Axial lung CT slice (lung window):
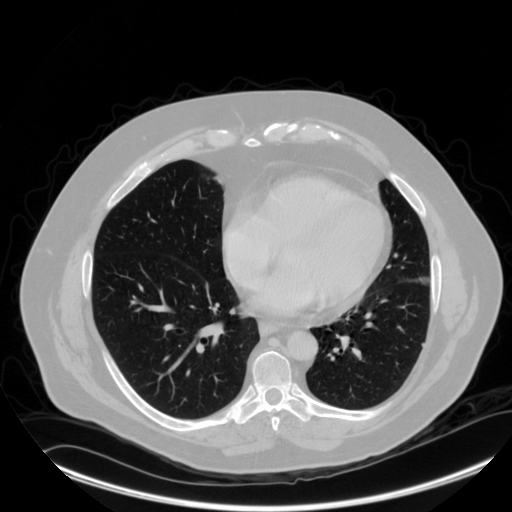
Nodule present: no